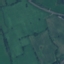
Land use / land cover: Pasture